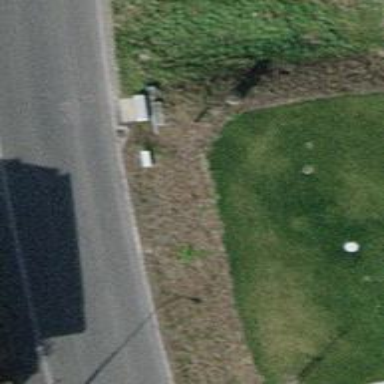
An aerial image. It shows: Street cabinet.